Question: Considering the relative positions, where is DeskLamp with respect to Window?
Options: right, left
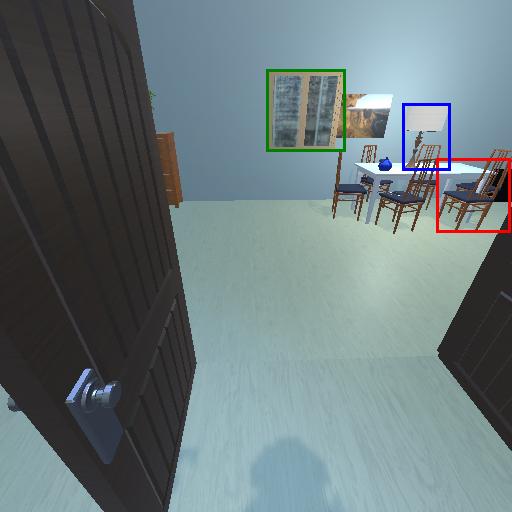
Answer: right